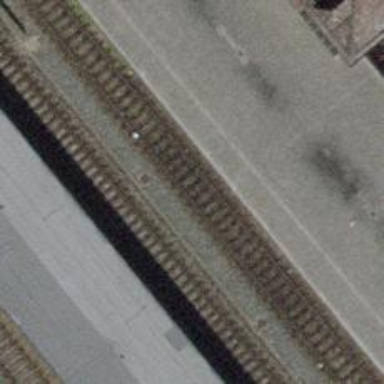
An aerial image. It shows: Public transport stop position along the railway.